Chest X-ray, PA view. Patient: 28 years old, sex M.
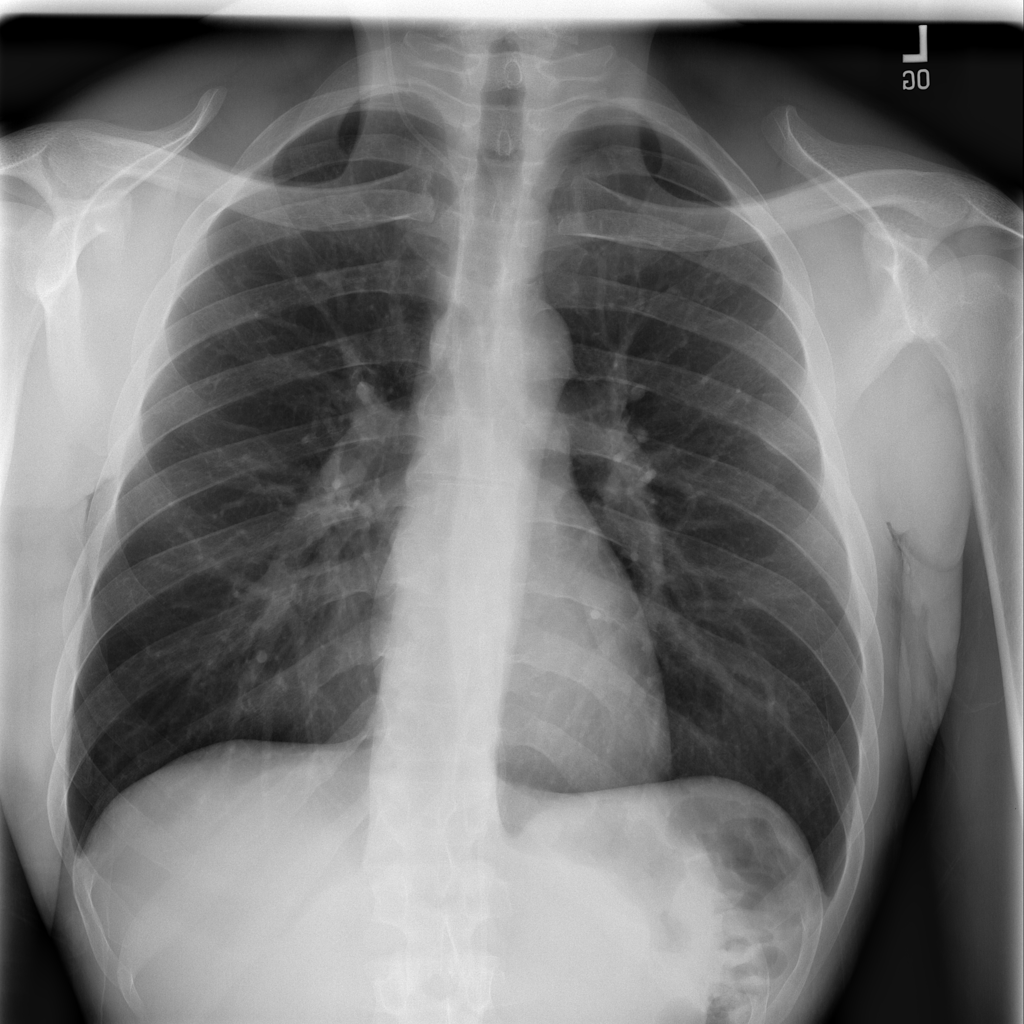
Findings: No Finding